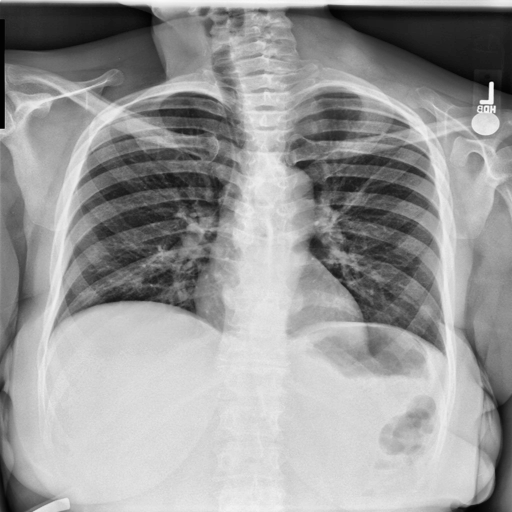
Finding: NORMAL